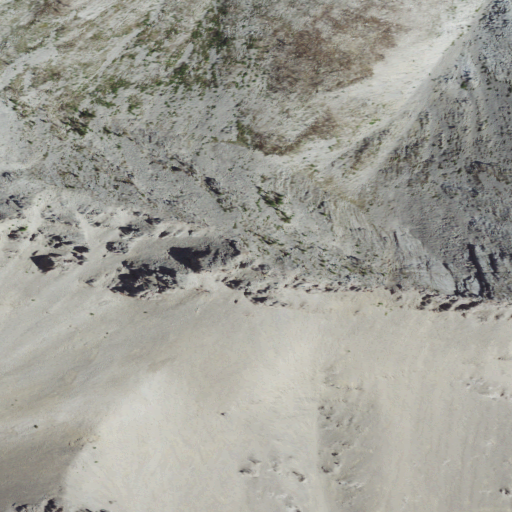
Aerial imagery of mountain in Montana named Feather Woman Mountain containing barren land, shrub, and grassland